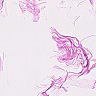
Metastatic tissue present: no